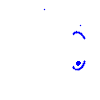
Particle: pion